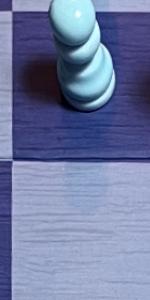
Label: Empty